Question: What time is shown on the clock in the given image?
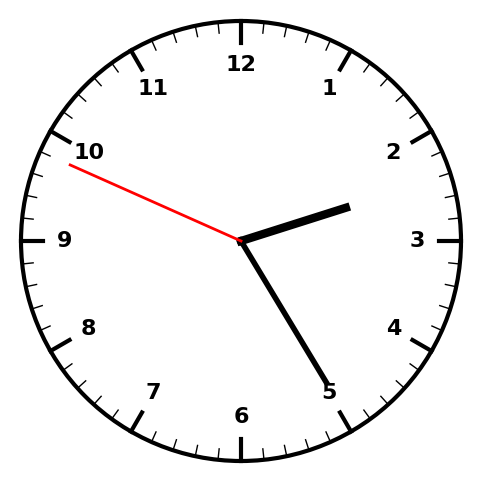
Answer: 02:24:49